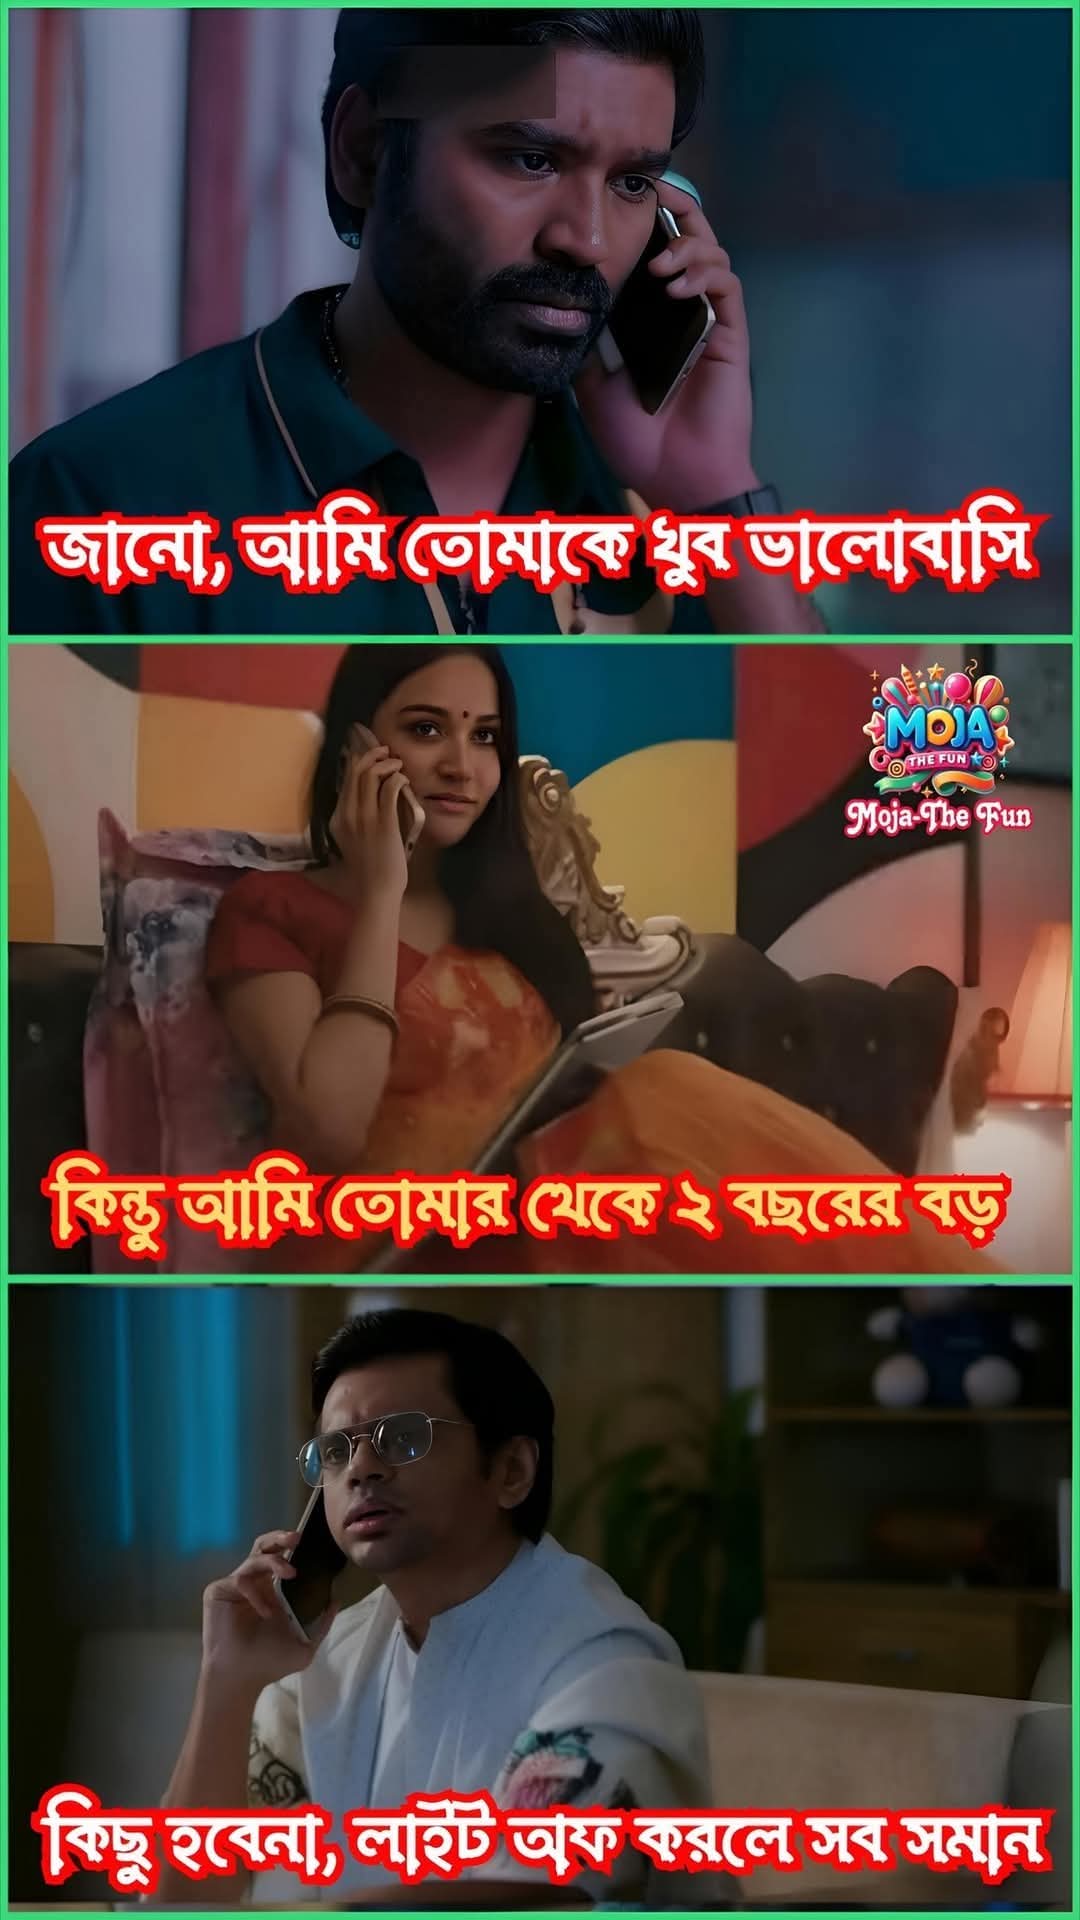
Text: জানো, আমি তোমাকে খুব ভালোবাসি
কিন্তু আমি তোমার থেকে ২ বছরের বড়
কিছু হবেনা, লাইট অফ করলে সব সমান
Label: Non Hate